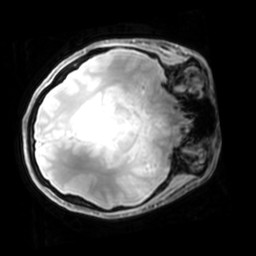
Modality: PDw
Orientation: axial
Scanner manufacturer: philips
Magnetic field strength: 7 T
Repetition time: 0.008 s
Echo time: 0.001974 s